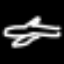
Label: airplane